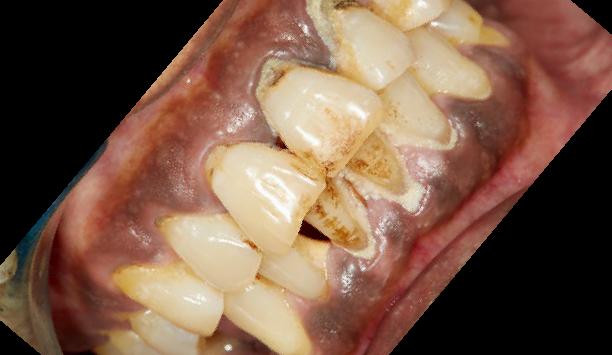
Condition: Gingivitis